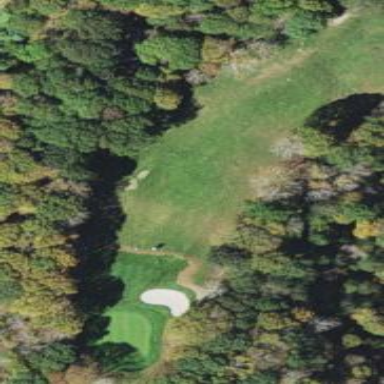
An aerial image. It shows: Grassy fairway on golf course.